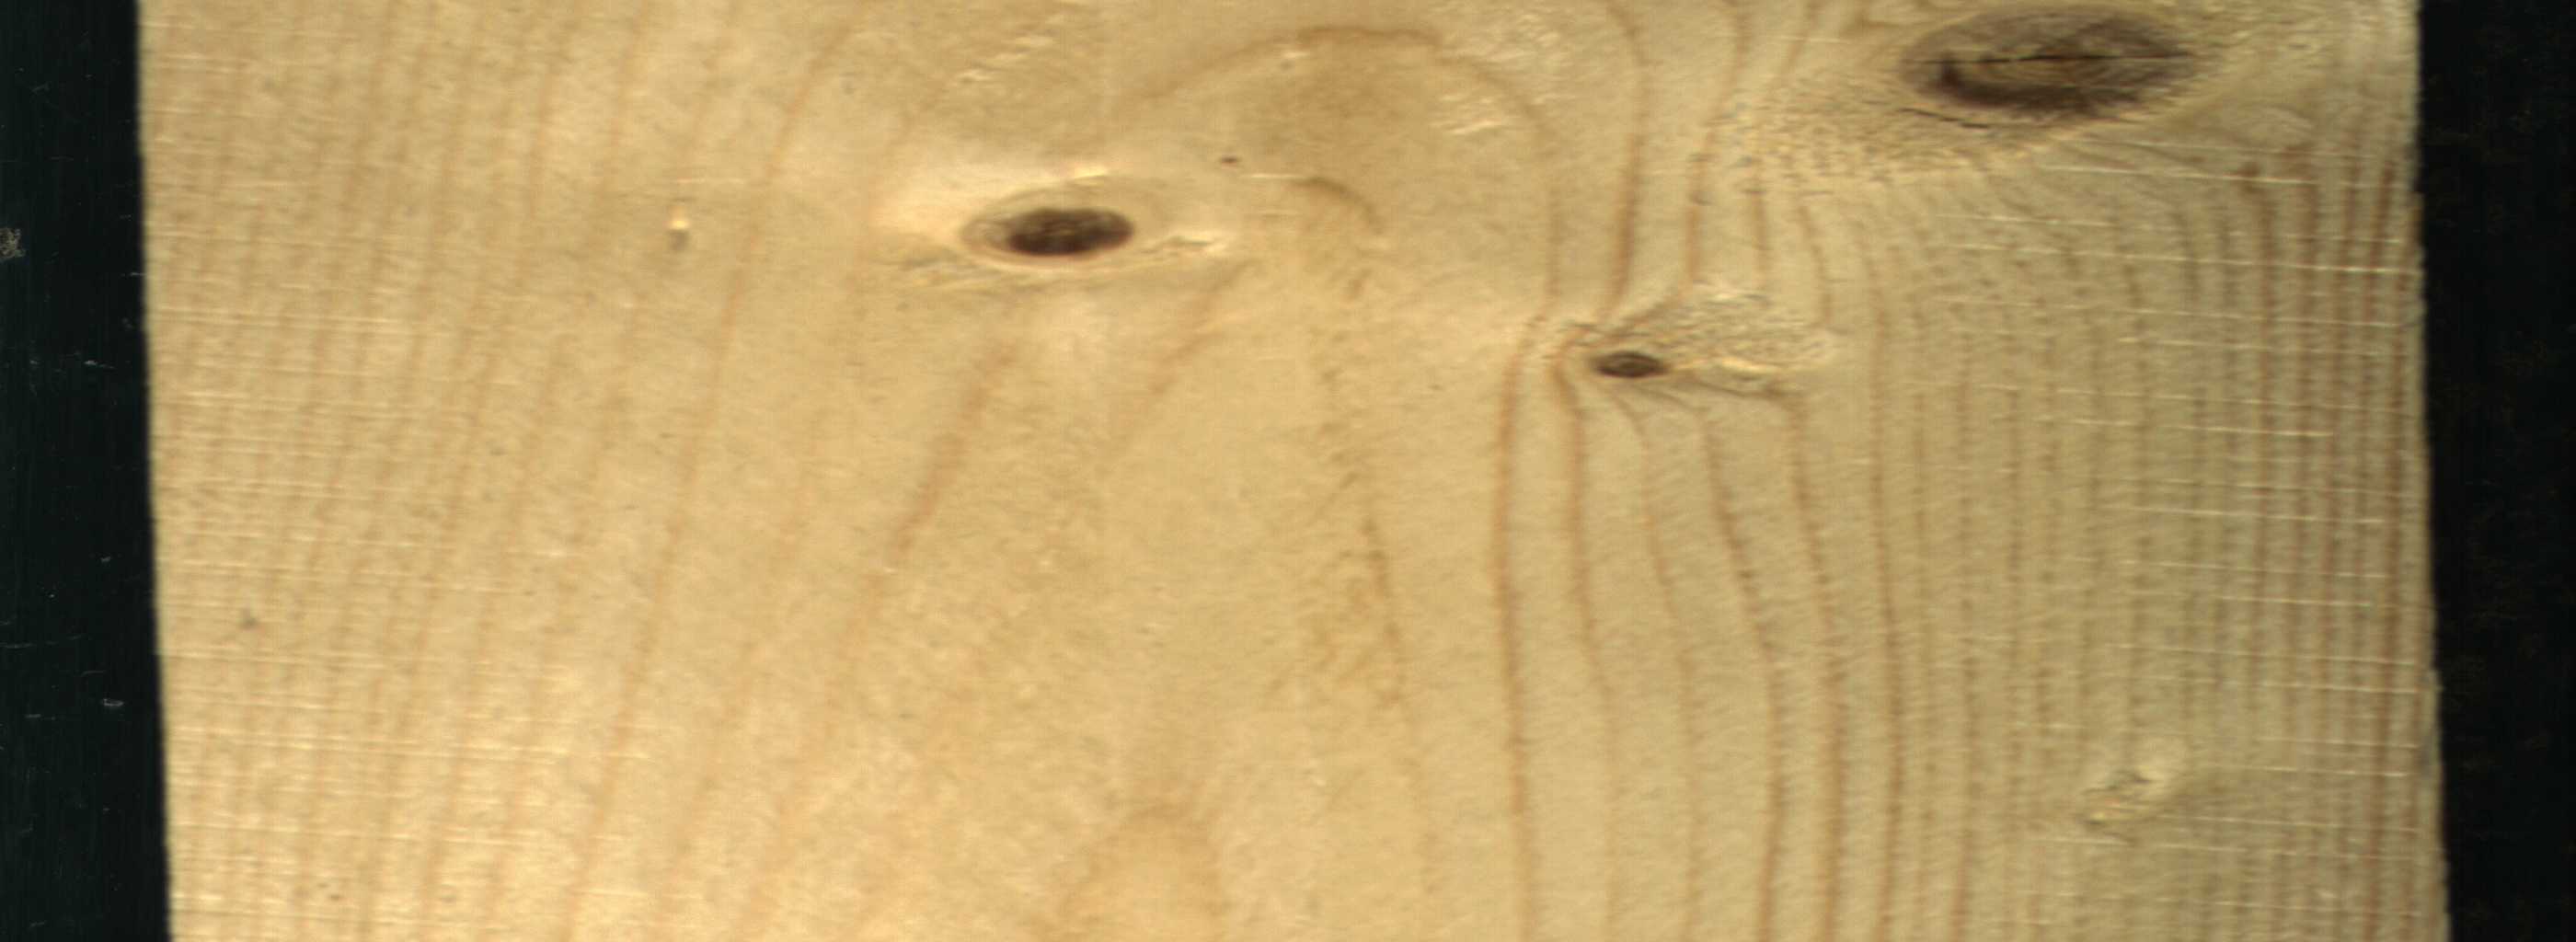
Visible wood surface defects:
knot_with_crack
Live_Knot
Live_Knot